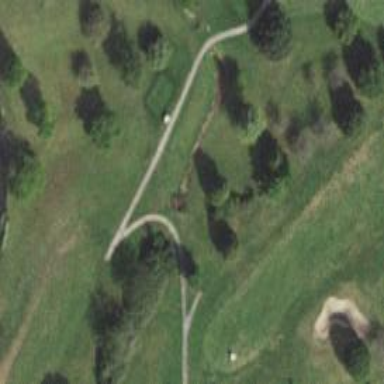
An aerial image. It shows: Path for both roads and golfers.